Field crop: maize
Growth stage: 2
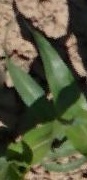
Species: maize